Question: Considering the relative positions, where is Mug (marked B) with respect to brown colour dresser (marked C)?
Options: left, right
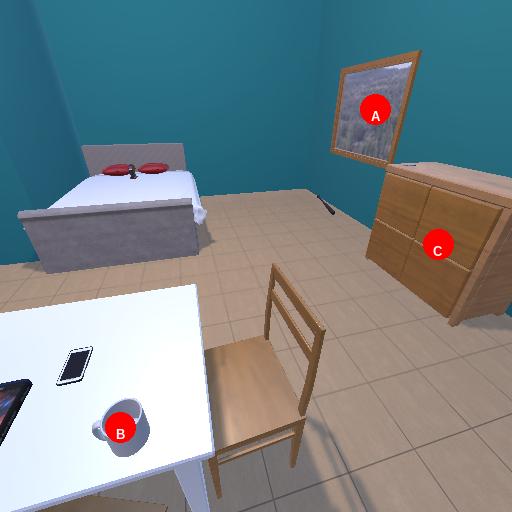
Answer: left